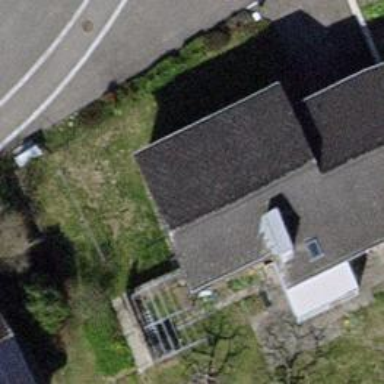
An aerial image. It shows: Detached building with saltbox roof shape.